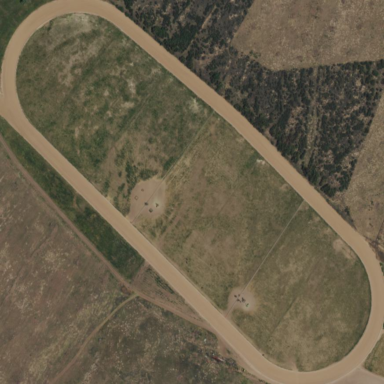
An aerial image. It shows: Track used for horse racing.